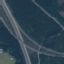
Land use / land cover: Highway